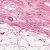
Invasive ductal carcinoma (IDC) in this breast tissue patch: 0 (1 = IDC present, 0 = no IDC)